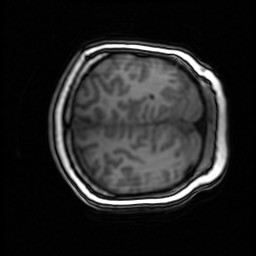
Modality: inplaneT1
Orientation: axial